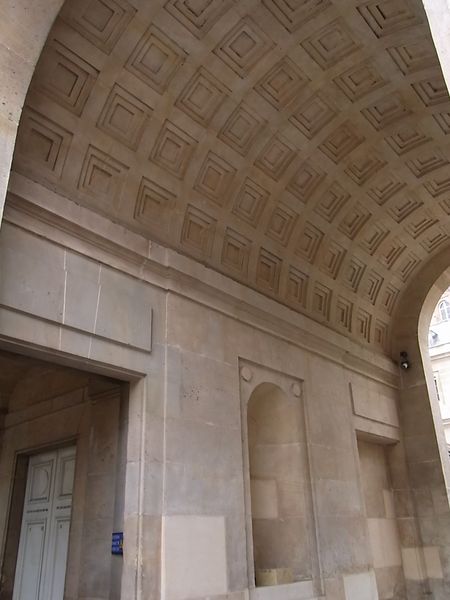
Titel: Hôtel de la Monnaie
Künstler: Jacques Denis Antoine
Standort: Paris
Institution: Hôtel de la Monnaie
Schlagwörter: blau, kämpfer, schatten, weiß, ocker, ausschnitt, fenster, frankreich, hell, licht, marmor, paris, pfeiler, profil, säulen, tür, gebäude, haus, rot, schloss, beige, muster, ornament, wand, architektur, rahmen, stein, steine, kirche, decke, innen, klassizismus, rosa, bogen, creme, mauer, pilaster, rundbogen, tafel, detail, durchgang, tor, foto, fotografie, photographie, bögen, eingang, fugen, gang, nische, schild, arkade, gewölbe, rom, photo, halbrund, ecken, sandfarben, quadrate, portal, sims, gesims, fuge, sandstein, kassetten, kassettendecke, sauber, kassettentür, london, geometrie, quadrat, vierecke, aufnahme, vertiefung, römisch, kasette, kassette, gewölbt, kasettendecke, tonnengewölbe, wölbung, schlußstein, supraporte, torhaus, toto, hausnummer, kamera, fas, gemeisselt, gereinigt, kassten, asf, ekcen, adf, a, d, as, marmot, df, sf, wandvertiefung, sda, saa, dfa, fdafa, adfsaf